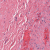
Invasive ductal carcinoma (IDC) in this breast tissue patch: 0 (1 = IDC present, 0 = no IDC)